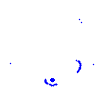
Particle: kaon